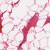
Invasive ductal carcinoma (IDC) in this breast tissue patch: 0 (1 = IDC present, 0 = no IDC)